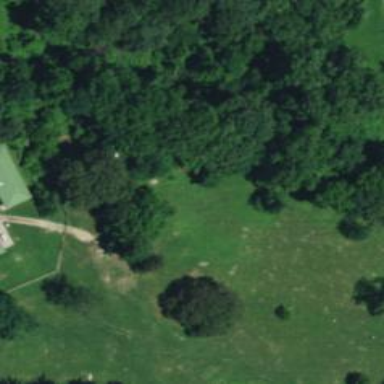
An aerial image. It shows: Disc golf hole.